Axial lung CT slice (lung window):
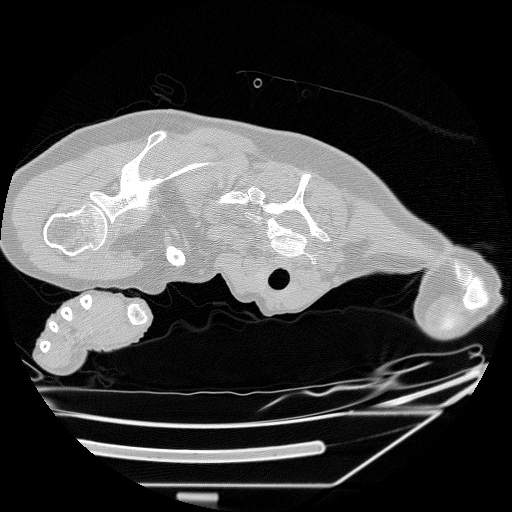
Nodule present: no